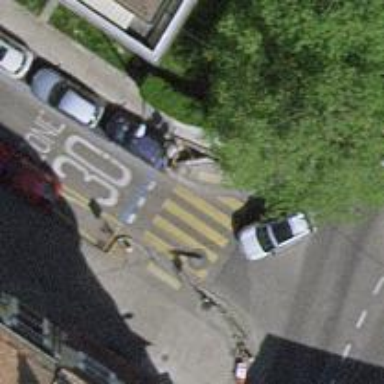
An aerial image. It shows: Uncontrolled zebra crossing on the road.